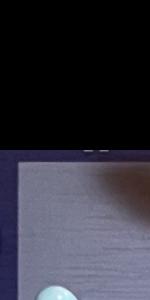
Label: Empty